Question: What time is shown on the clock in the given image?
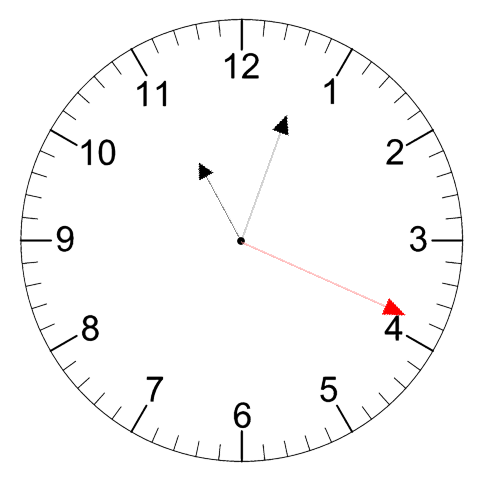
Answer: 11:03:19